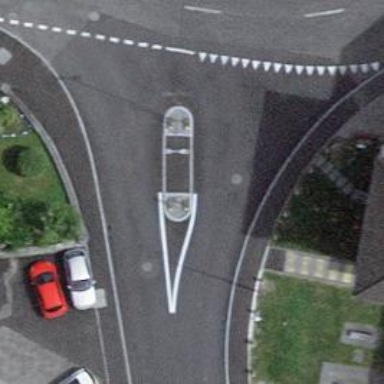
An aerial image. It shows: Uncontrolled zebra crossing with island. The crossing is marked with zebra stripes.